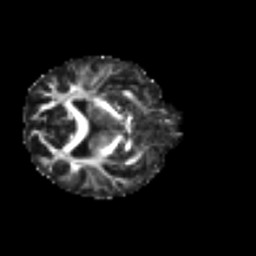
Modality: FA
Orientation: axial
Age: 34
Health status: ill
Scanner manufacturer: philips
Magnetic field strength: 3 T
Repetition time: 9 s
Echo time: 0.127 s